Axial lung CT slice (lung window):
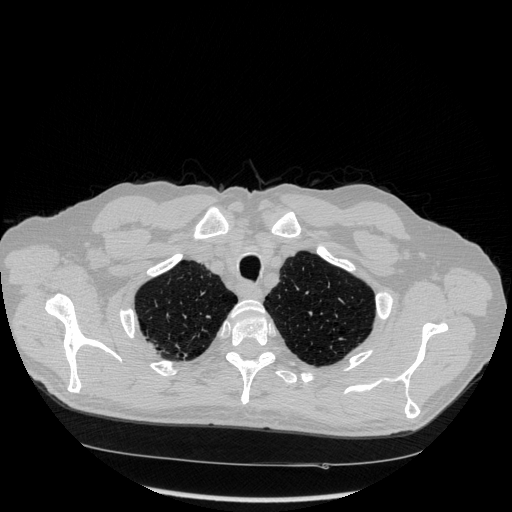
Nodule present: no